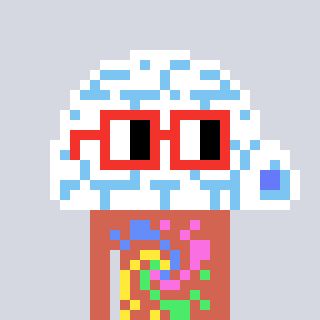
a pixel art character with square red glasses, a igloo-shaped head and a peachy-colored body on a cool background